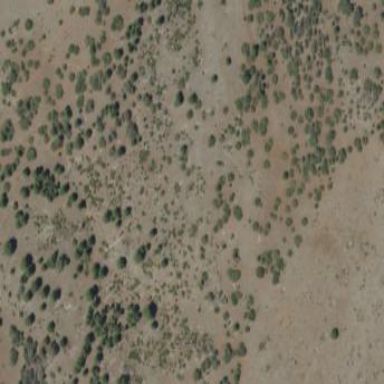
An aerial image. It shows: Patch of scrub vegetation.